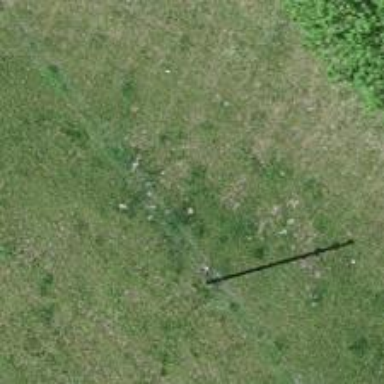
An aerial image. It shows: Minor power line.